Frequency: 90000
Velocity: 0,279
Power: 39,9
Pulse duration: 0,0000001
Pass count: 1
Magnification: 10
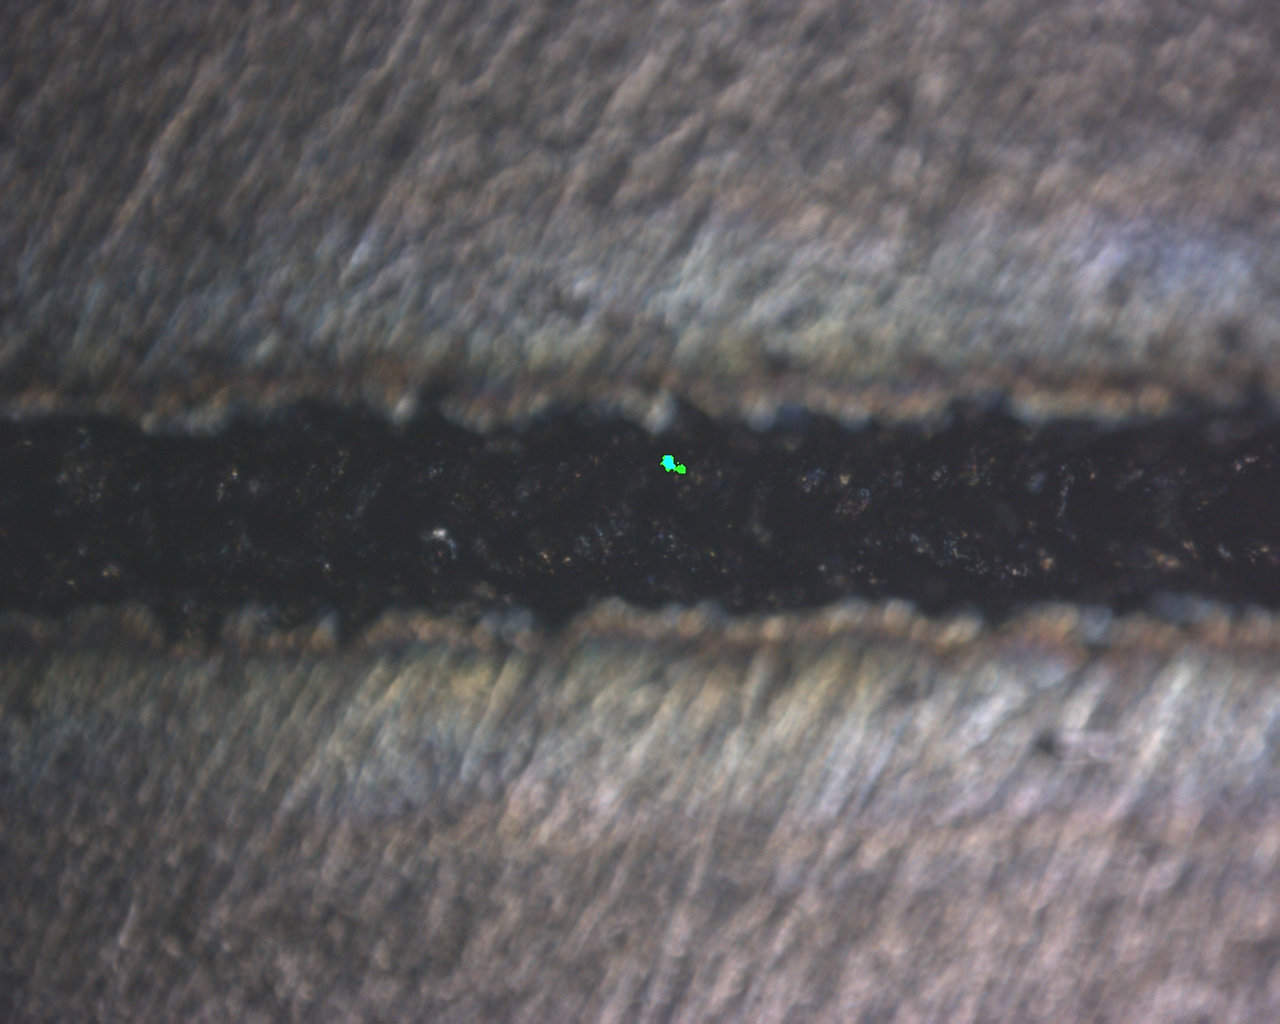
Measured width: 122.5982
Other width: 86.912